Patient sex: M
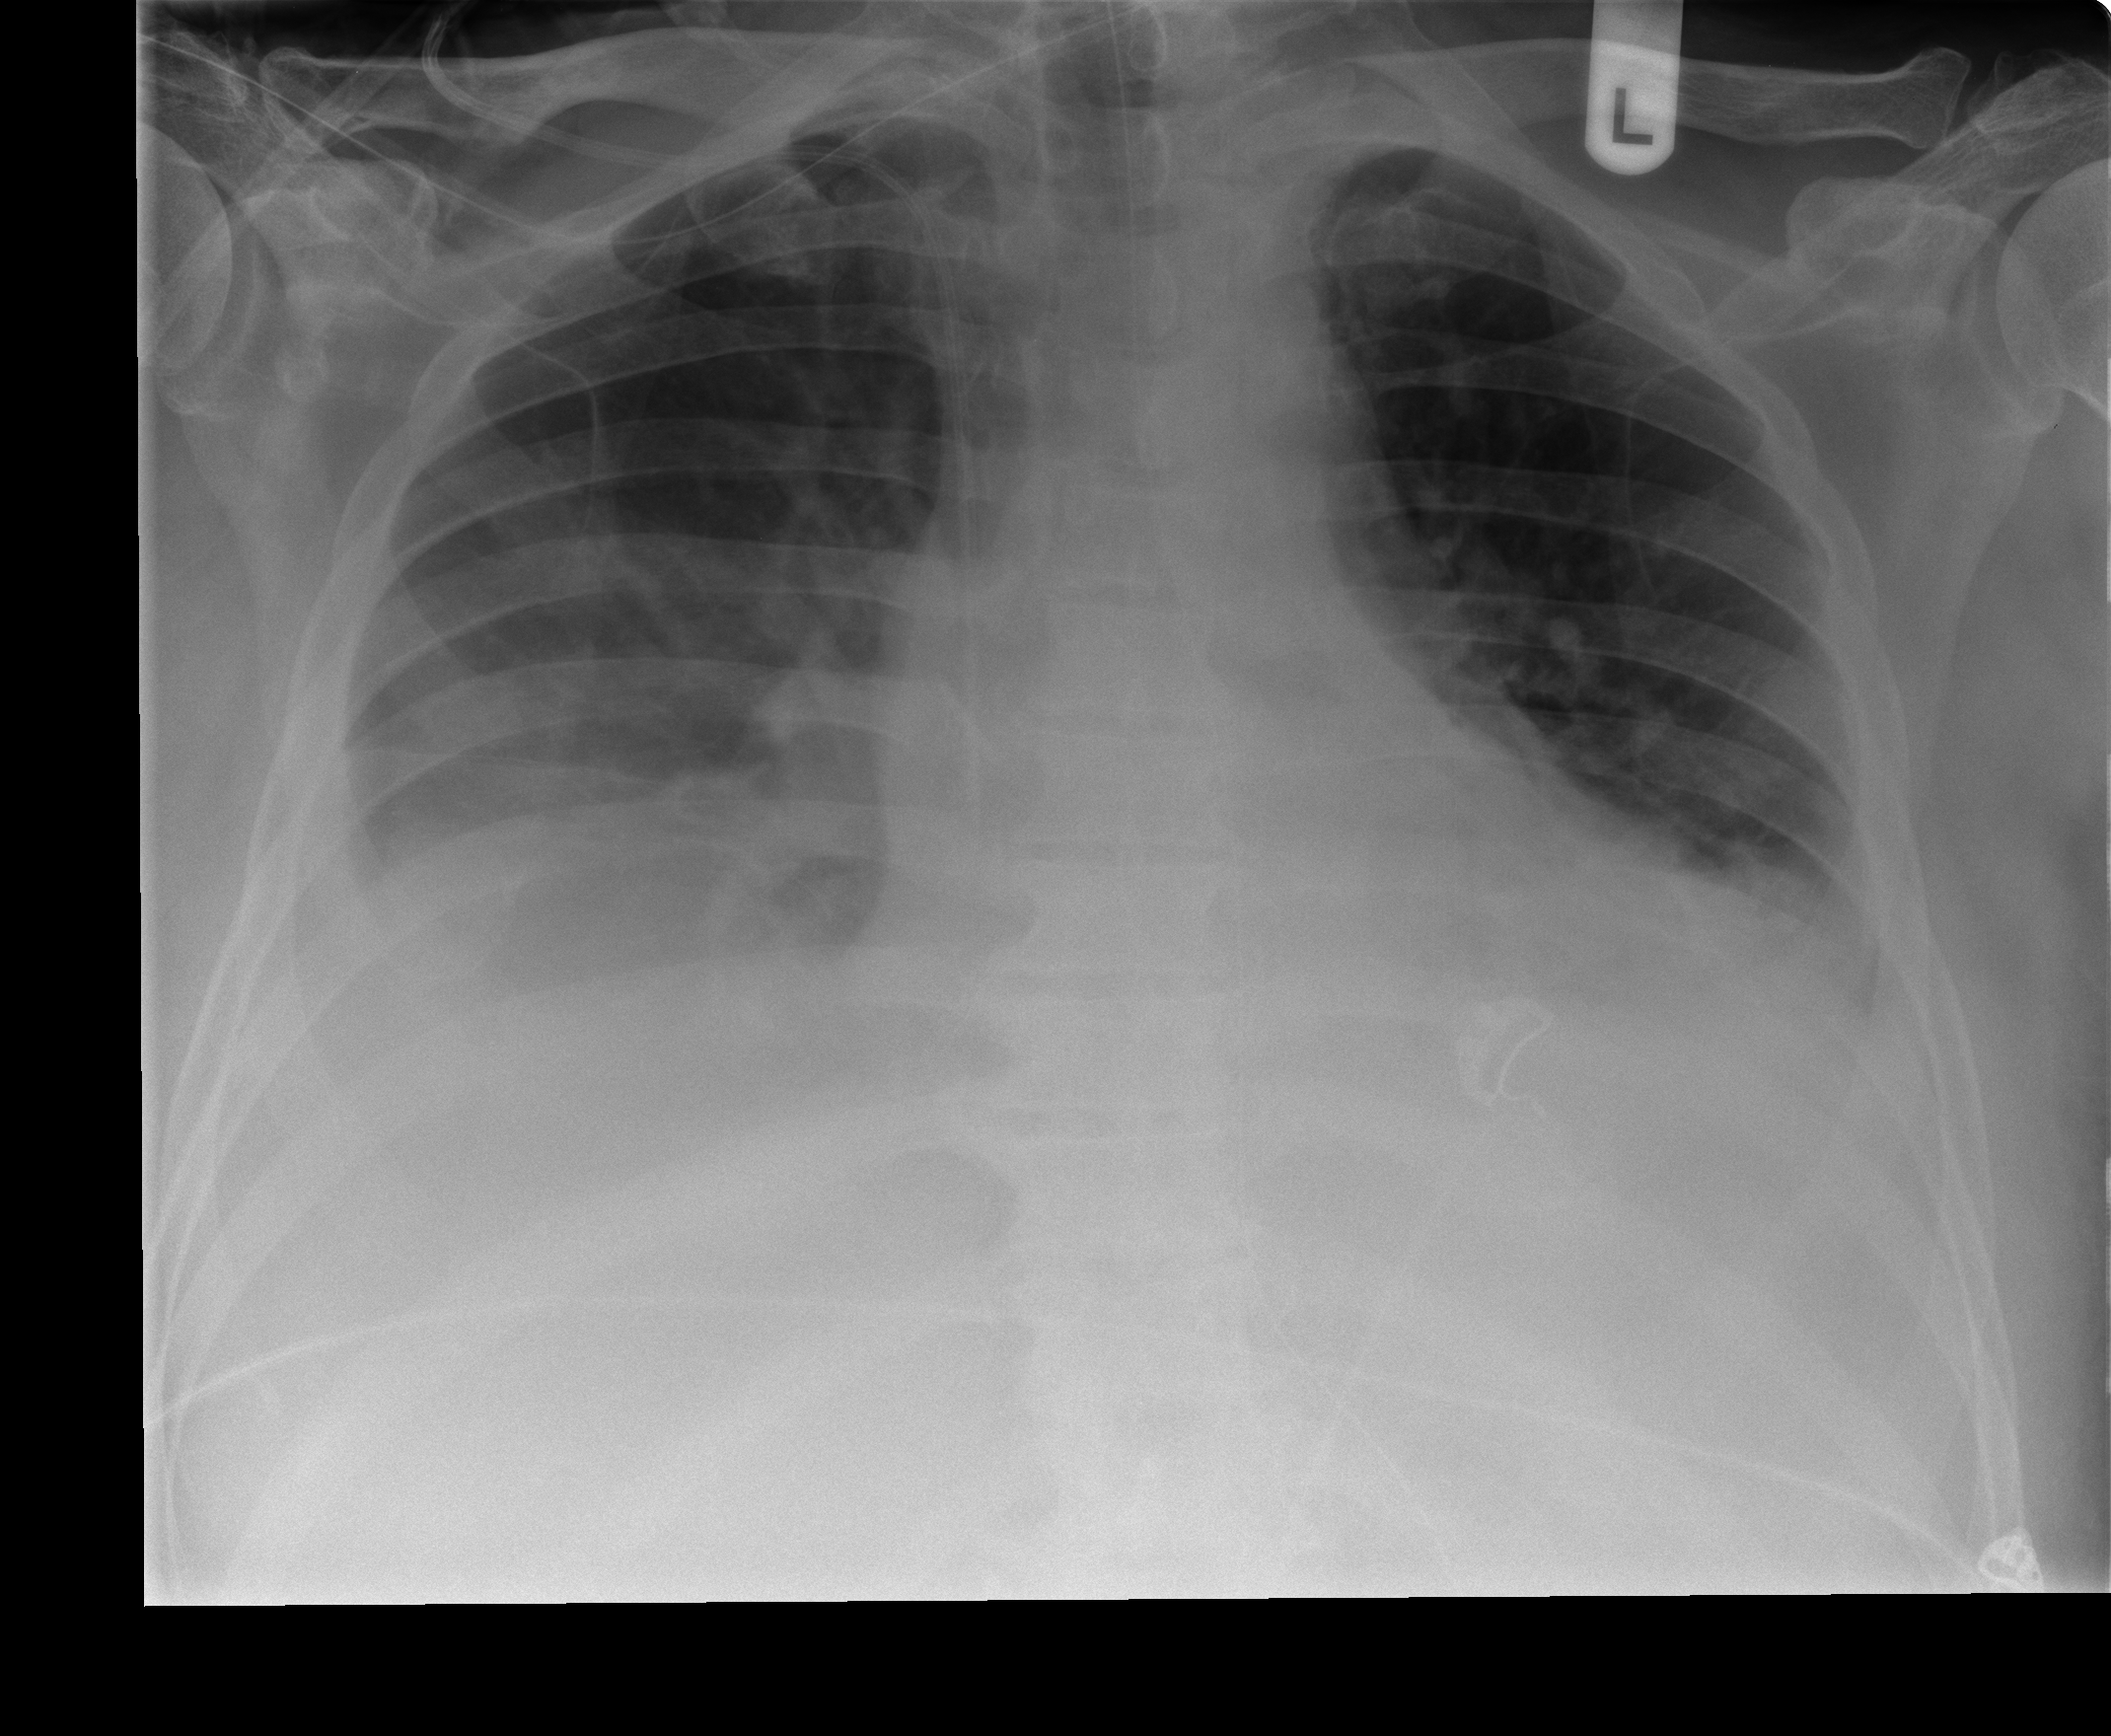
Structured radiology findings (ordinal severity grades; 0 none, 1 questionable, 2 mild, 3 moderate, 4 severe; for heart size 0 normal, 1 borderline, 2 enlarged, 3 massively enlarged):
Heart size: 0
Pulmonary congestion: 0
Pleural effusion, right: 2
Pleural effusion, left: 0
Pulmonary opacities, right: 0
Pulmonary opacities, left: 0
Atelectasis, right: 2
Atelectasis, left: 2